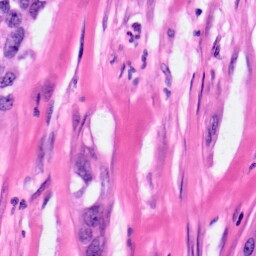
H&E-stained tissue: Pancreatic